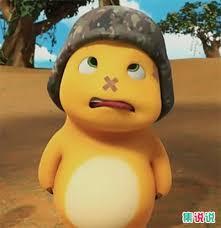
Label: nailong